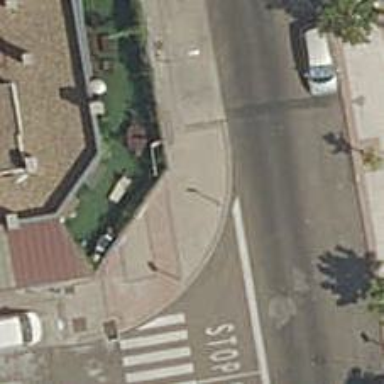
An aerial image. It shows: Sidewalk.